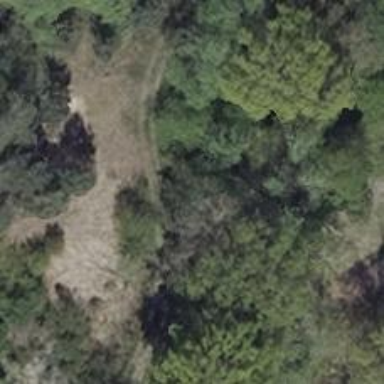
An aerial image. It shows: Hunting stand.